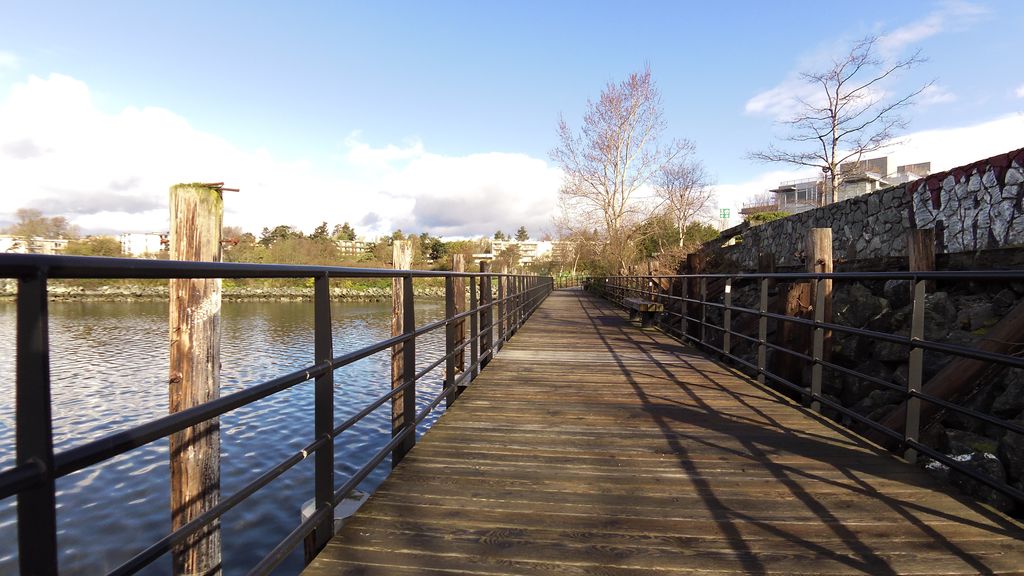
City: victoria